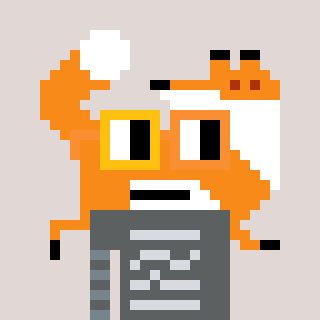
a pixel art character with square yellow and orange glasses, a fox-shaped head and a bege-colored body on a warm background